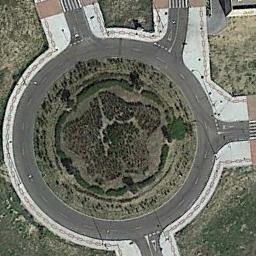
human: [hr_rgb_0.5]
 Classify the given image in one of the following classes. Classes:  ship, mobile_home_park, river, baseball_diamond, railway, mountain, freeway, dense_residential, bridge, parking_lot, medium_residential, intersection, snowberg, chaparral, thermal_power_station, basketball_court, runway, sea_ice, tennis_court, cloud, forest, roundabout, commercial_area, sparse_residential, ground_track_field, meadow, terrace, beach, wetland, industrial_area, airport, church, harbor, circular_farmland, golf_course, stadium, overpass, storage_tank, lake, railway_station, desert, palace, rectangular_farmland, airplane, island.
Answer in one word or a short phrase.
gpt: roundabout